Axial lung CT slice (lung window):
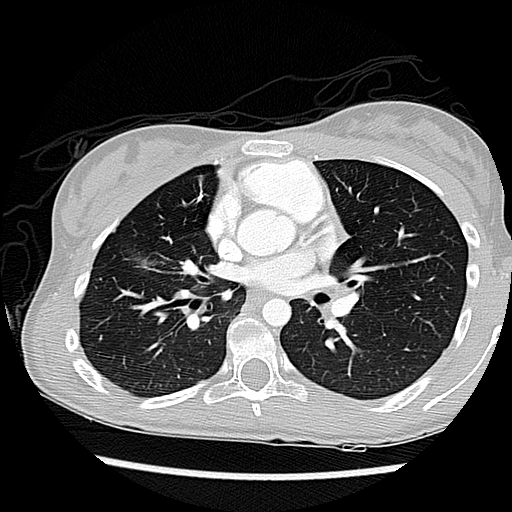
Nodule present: no